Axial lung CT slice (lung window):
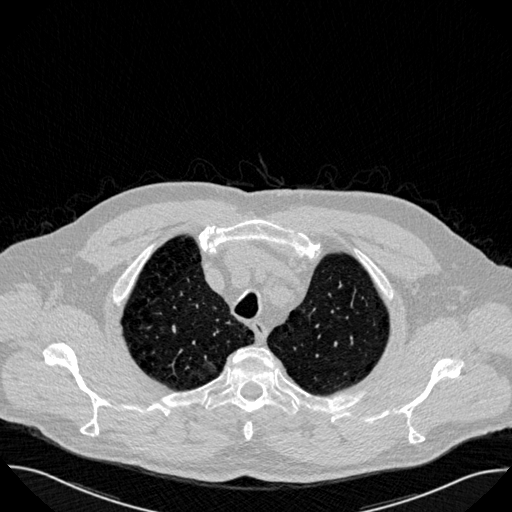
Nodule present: no